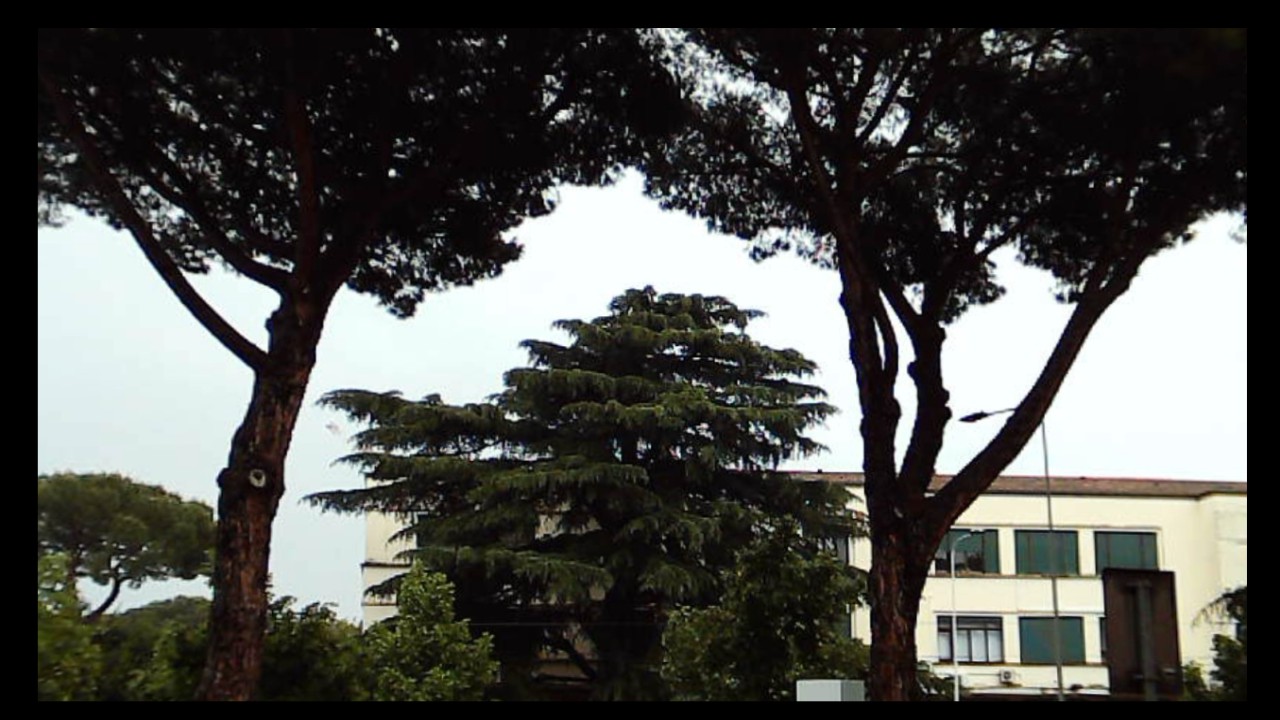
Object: DarwinFPV cineape20